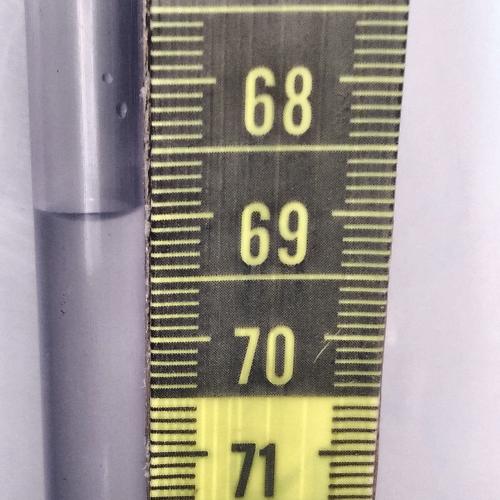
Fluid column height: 68.9 cm